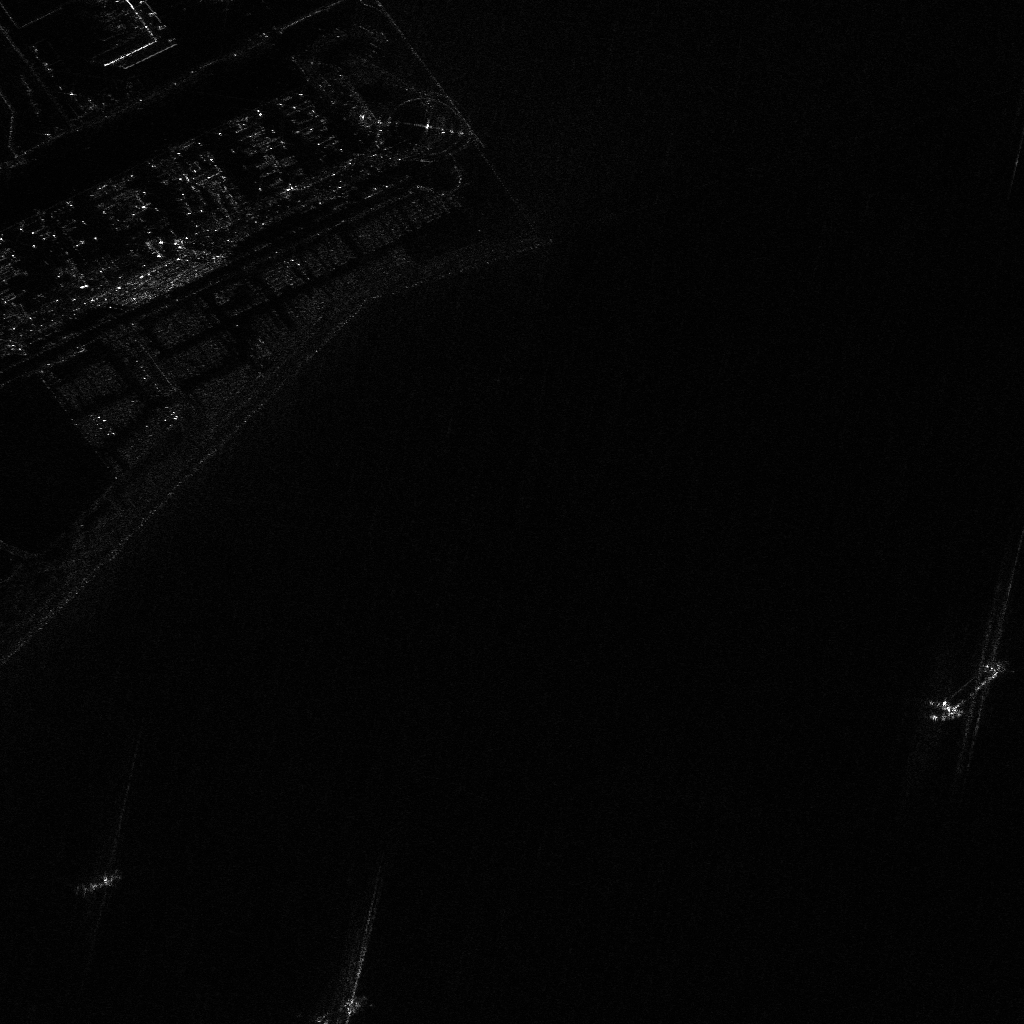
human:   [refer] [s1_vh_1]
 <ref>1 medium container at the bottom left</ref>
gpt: <box>[[9, 82, 11, 88, 55]]</box>